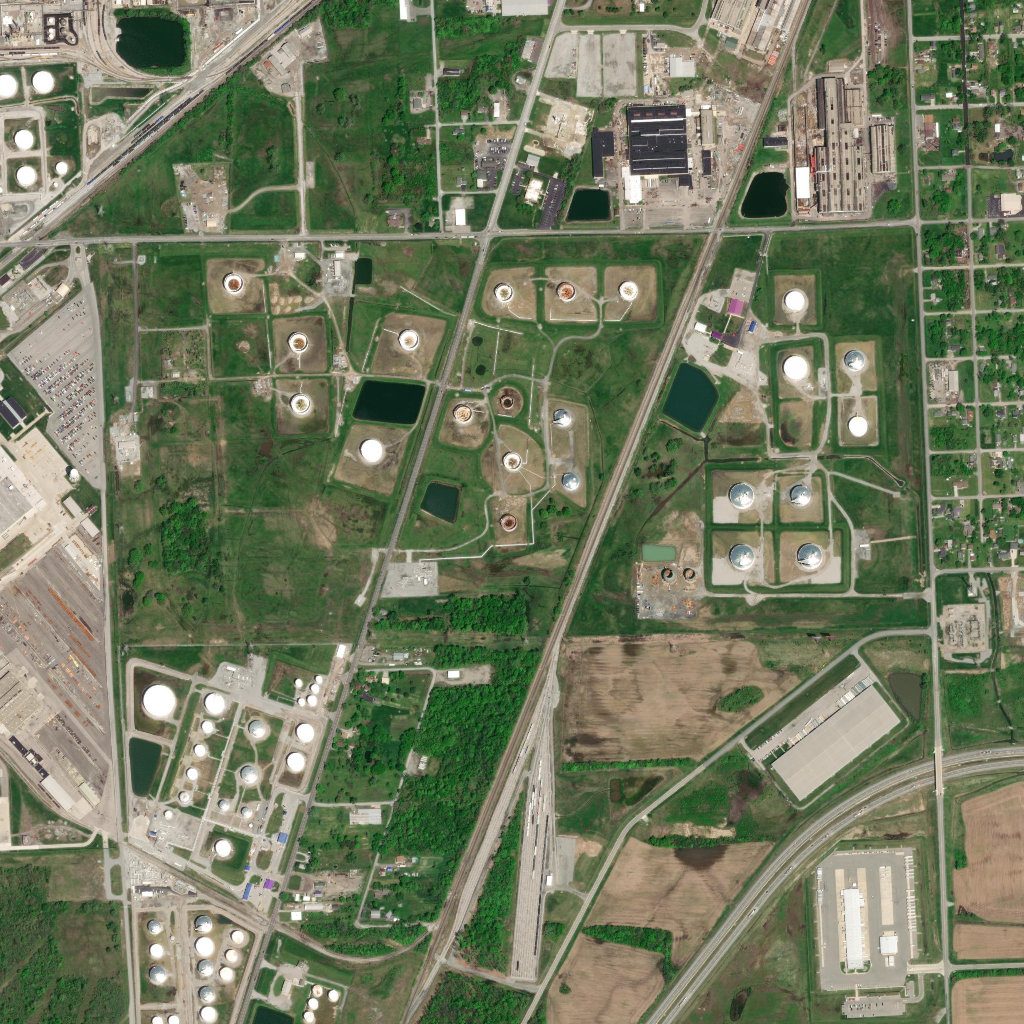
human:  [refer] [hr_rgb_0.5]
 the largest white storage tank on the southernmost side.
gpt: <box>[[13, 66, 17, 70, 0]]</box>